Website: walmart
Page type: review-order
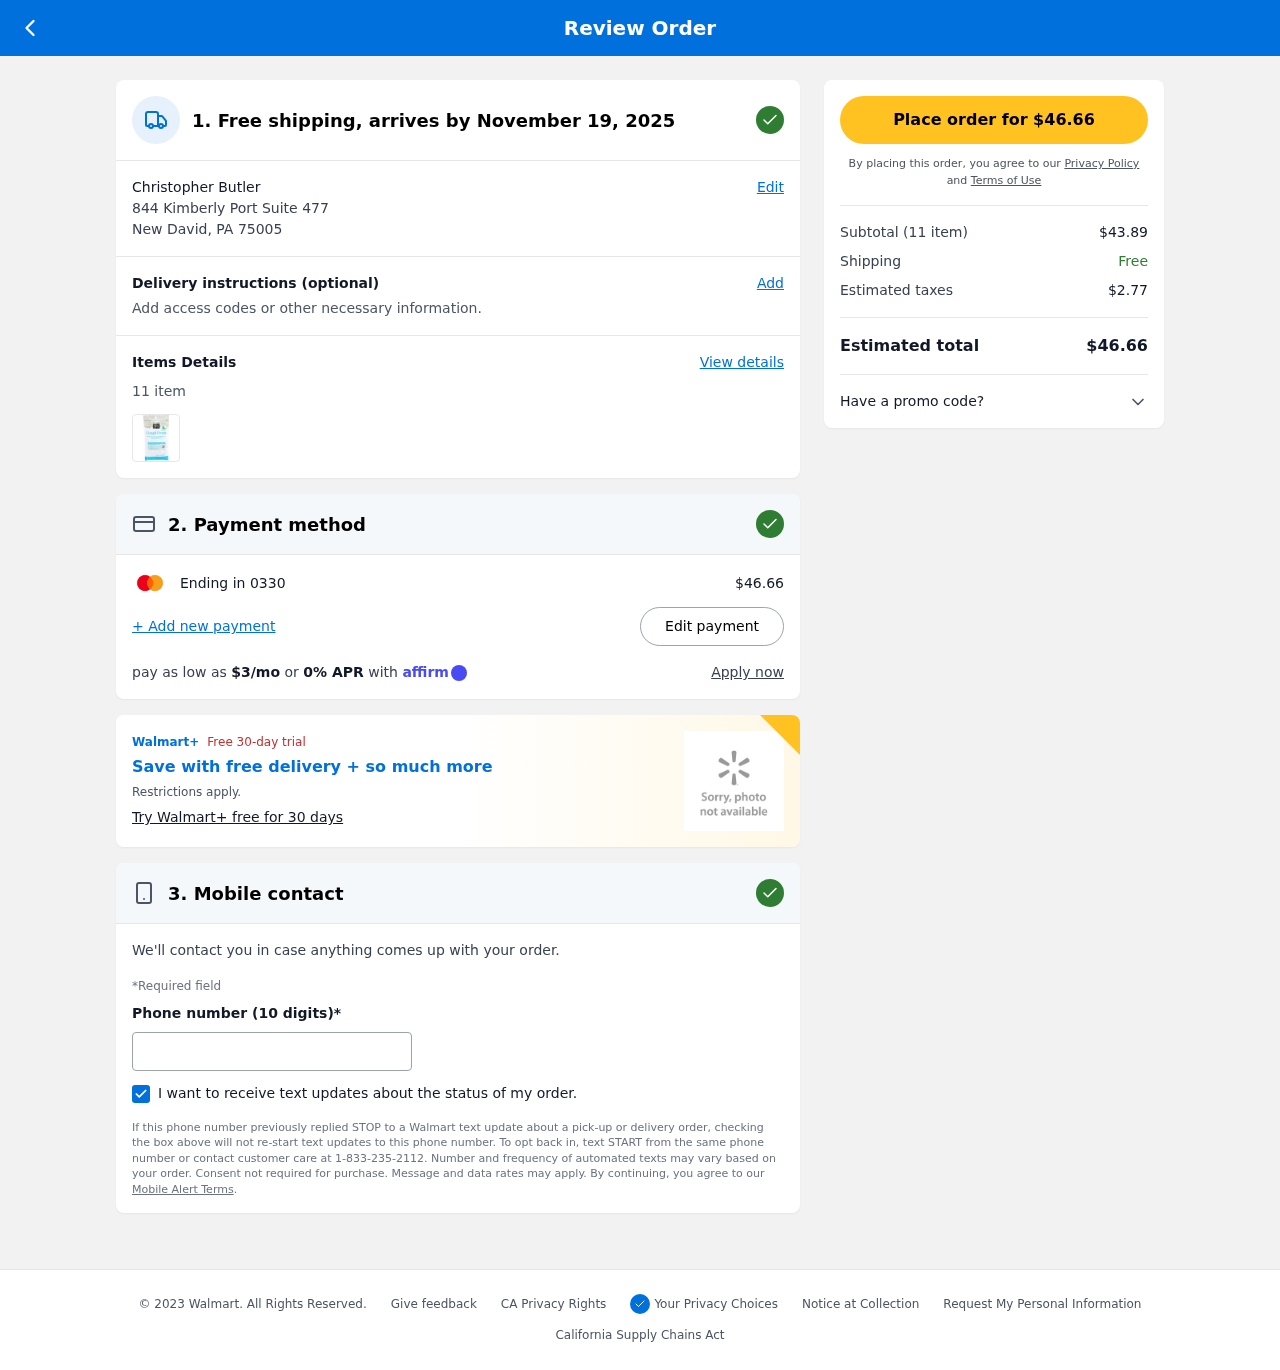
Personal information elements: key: PII_CARD_LAST4
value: Ending in 0330
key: PII_CITY_STATE_ZIP
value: New David, PA 75005
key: PII_FULLNAME
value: Christopher Butler
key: PII_PHONE
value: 8049415546
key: PII_STREET
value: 844 Kimberly Port Suite 477
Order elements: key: ORDER_DELIVERY_DATE
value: November 19, 2025
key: ORDER_NUM_ITEMS
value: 11 item
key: ORDER_NUM_ITEMS
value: Subtotal (11 item)
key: ORDER_TOTAL
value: $46.66
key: ORDER_TOTAL
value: Place order for $46.66
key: ORDER_MONTHLY_PAYMENT
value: $3/mo
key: ORDER_SUBTOTAL
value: $43.89
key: ORDER_TAX
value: $2.77